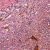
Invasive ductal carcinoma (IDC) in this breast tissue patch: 0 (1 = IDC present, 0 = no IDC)